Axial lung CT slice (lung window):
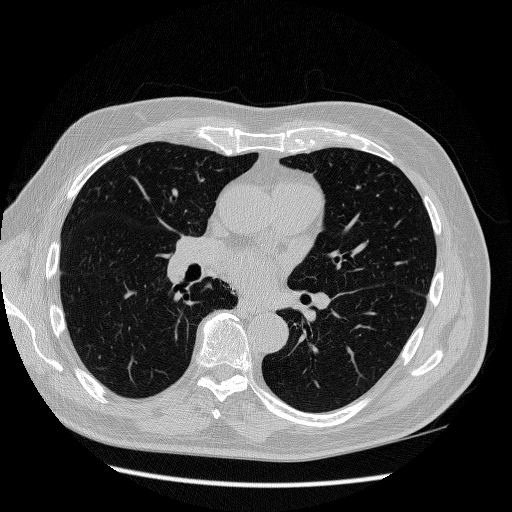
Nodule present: no